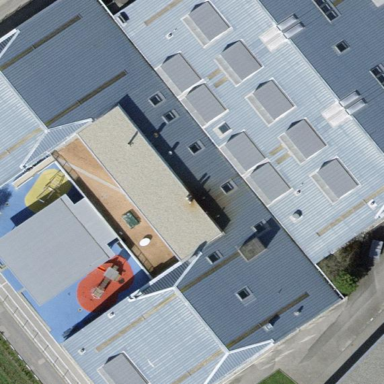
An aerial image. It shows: School building.